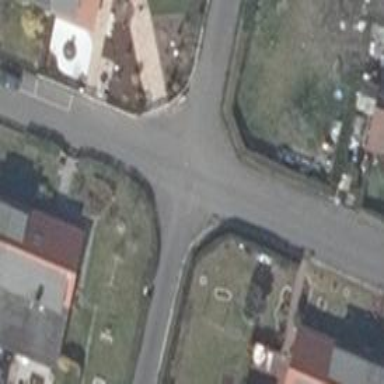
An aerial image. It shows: Asphalt road designated as living street.